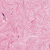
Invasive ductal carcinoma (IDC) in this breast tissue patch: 0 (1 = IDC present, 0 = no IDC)